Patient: sex M, age 68
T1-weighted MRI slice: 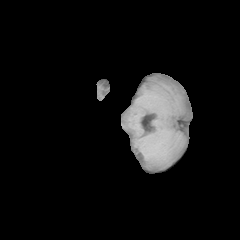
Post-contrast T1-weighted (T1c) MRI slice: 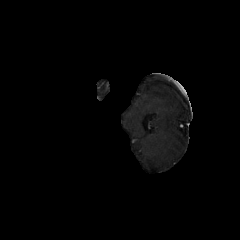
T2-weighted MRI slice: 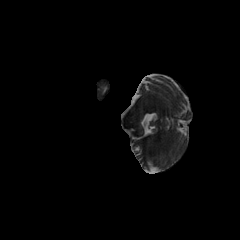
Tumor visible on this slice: no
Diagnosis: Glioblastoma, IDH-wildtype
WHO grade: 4